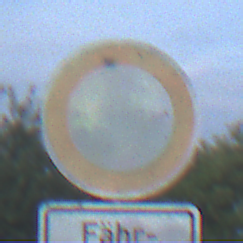
Verkehrszeichen: VerbotFahrzeugeAllerArt
Zusatzzeichen unten: SonstigeFahrzeugePersonengruppenFrei4
Umgebung: Outdoor, Nature
Tageszeit: MorningAfternoon
Wetter: PartlyCloudy
Licht: Natural
Jahreszeit: NotSpecified
Kontrast: MediumContrast